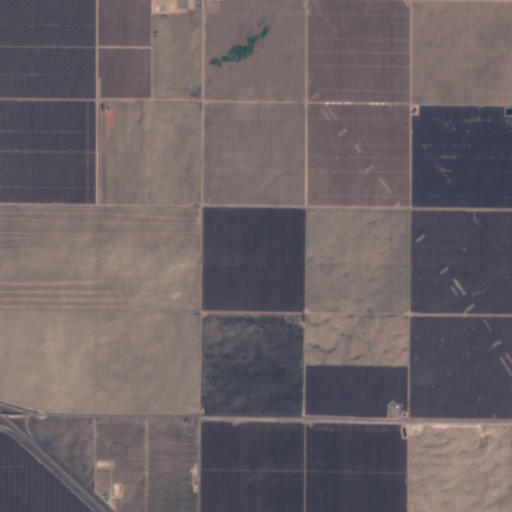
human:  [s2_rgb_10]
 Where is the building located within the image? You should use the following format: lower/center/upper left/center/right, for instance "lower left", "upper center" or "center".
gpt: The building is located in the lower right of the image.
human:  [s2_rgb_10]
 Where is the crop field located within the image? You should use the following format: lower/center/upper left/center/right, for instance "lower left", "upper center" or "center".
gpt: There is no crop field in the image.